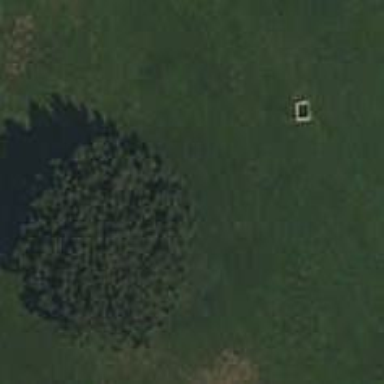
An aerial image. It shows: Broadleaved evergreen tree in its natural setting.